Interaction volume radius: 10 \u00c5
Interaction volume height: 20 \u00c5
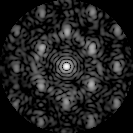
Disorder parameter: 0.5548